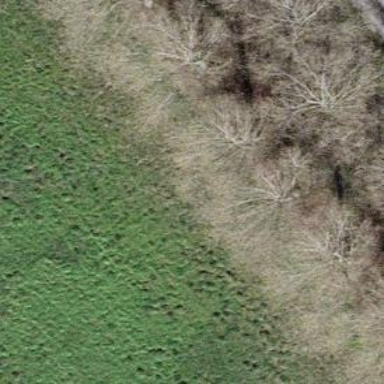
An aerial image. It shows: Row of trees in natural setting.